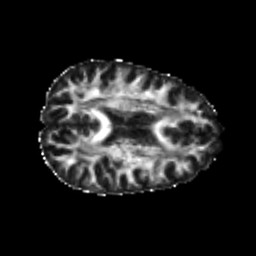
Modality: FA
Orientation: axial
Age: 25
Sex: male
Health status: healthy
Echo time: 0.074 s